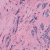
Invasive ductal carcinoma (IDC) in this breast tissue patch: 1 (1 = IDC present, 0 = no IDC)